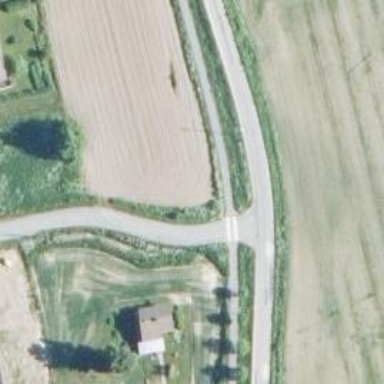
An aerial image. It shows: Road with "give way" sign.